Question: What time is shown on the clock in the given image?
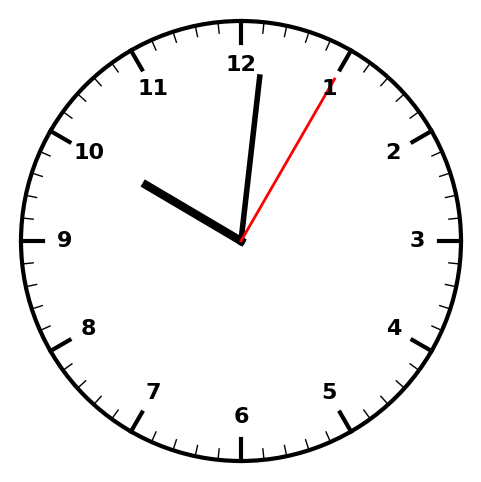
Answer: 10:01:05